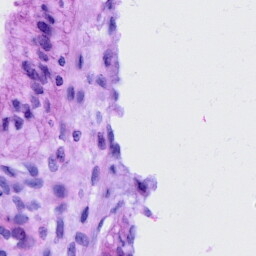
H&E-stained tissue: Cervix